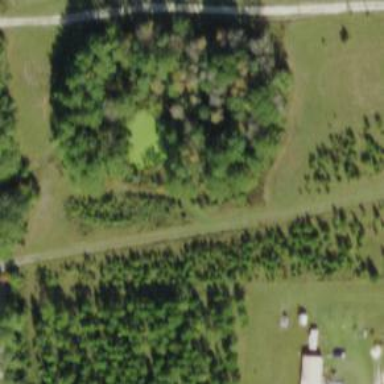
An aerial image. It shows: Swamp in wetland area.